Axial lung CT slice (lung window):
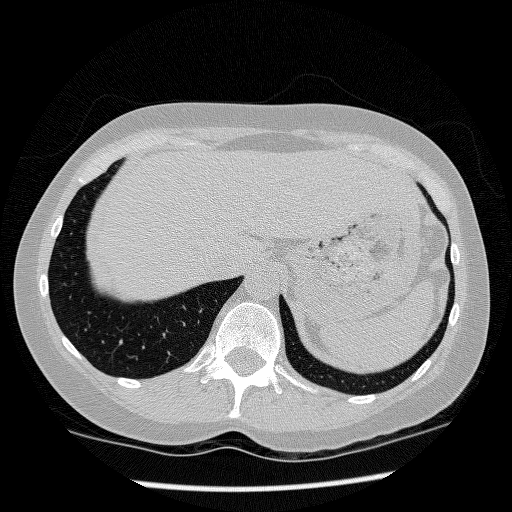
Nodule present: no